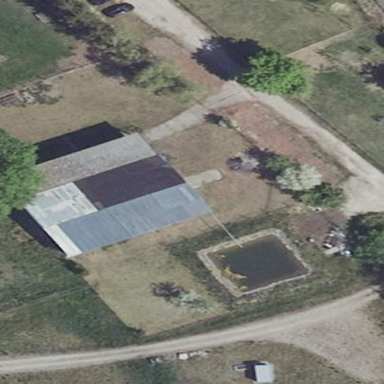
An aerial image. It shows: Farm auxiliary building.